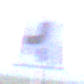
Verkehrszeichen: VerlaufVorfahrtsstrasse7
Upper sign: VorfahrtGewaehren
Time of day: SunriseSunset
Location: Outdoor (Nature)
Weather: Clear
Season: NotSpecified
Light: Natural